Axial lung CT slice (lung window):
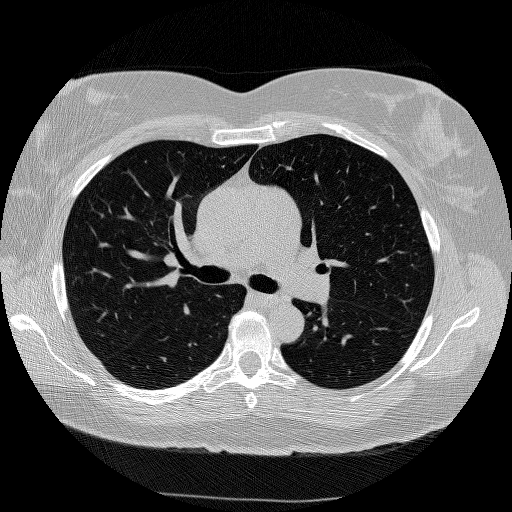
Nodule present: no